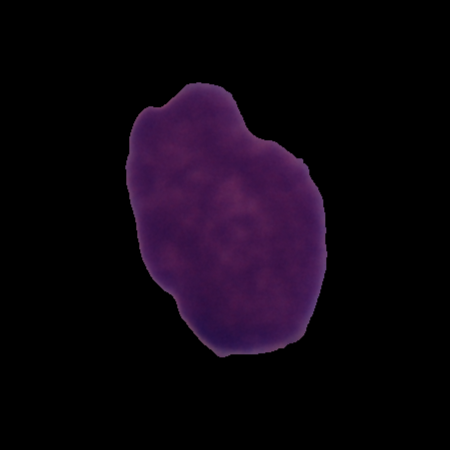
Label: cancer